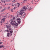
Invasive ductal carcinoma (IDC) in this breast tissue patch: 1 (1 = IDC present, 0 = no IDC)